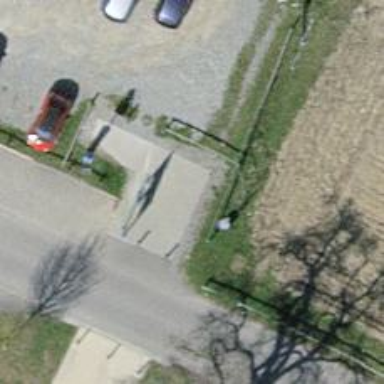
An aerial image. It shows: Bicycle repair station is available.